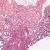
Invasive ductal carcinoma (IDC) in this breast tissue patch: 0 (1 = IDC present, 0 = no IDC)